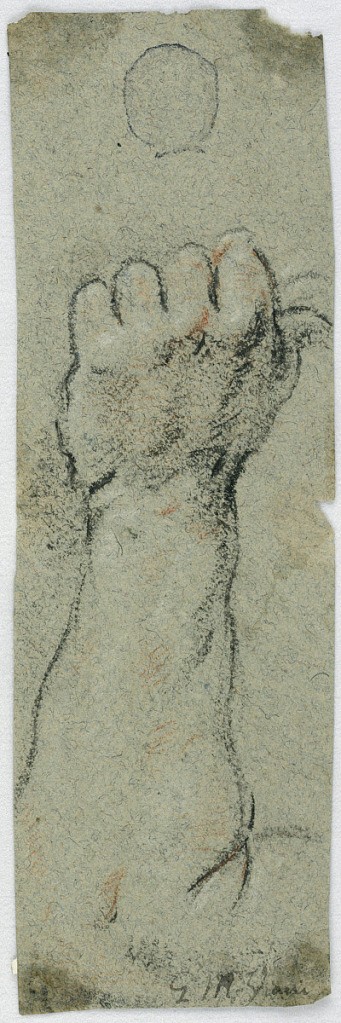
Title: Study: An erected forearm and left hand holding something
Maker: Giovanni Maria Viani, 1636 - 1700
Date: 1650–1700
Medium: Black and red crayon with white heightening on rough gray paper
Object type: Drawing
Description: Vertical composition of a left forearm and hand holding something, seen from the outside. On the reverse is a part of a black crayon drawing of a head.